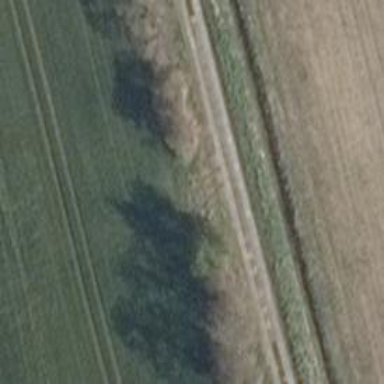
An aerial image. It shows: Row of deciduous broadleaved trees.